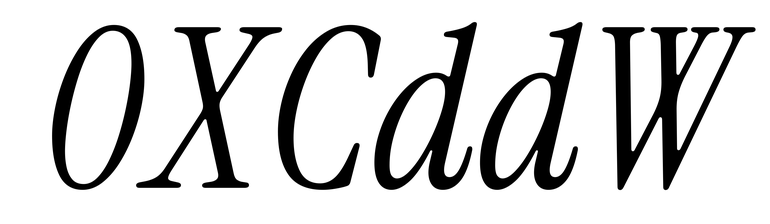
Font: InstrumentSerif-Italic